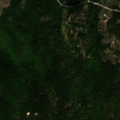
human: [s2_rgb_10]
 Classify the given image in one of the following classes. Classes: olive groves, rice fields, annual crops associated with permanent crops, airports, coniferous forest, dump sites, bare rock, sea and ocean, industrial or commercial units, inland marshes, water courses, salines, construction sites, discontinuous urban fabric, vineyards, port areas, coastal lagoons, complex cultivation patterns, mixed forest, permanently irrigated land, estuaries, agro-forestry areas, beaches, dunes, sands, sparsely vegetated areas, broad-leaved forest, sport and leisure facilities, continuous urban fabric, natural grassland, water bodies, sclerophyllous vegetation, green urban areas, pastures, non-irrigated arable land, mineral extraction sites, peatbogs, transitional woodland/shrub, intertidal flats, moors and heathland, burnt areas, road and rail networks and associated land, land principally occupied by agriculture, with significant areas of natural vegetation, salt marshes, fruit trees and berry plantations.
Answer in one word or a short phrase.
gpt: complex cultivation patterns, land principally occupied by agriculture, with significant areas of natural vegetation, broad-leaved forest, water bodies